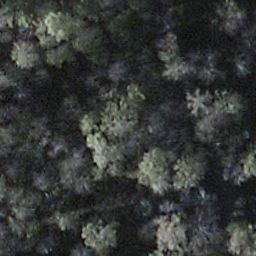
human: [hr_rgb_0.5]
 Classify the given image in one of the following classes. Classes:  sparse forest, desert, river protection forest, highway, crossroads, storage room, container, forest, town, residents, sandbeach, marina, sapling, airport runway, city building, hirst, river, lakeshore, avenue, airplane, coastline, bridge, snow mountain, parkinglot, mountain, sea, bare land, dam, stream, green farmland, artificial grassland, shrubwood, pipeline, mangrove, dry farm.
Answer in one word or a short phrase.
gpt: shrubwood